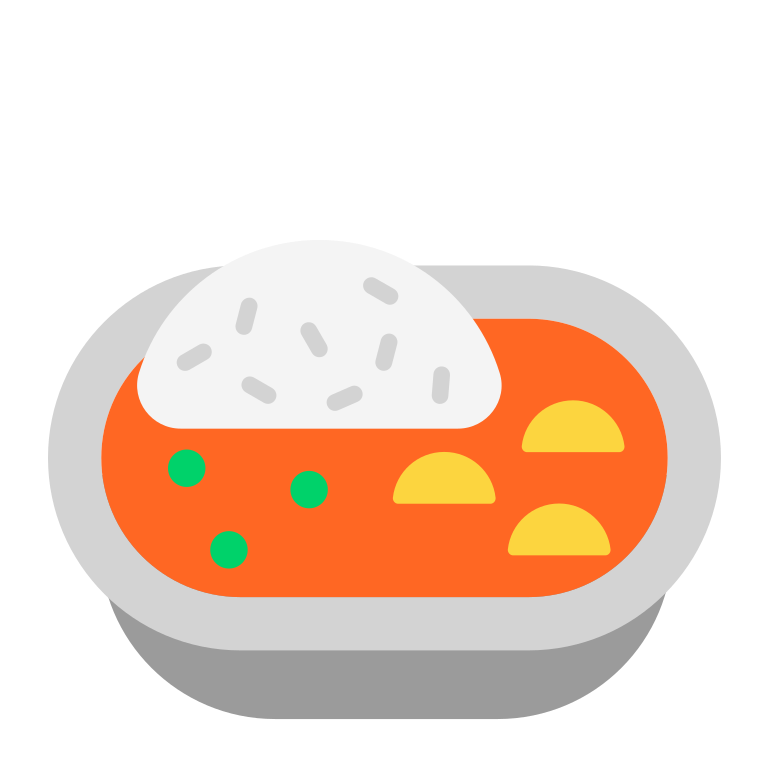
curry rice flat